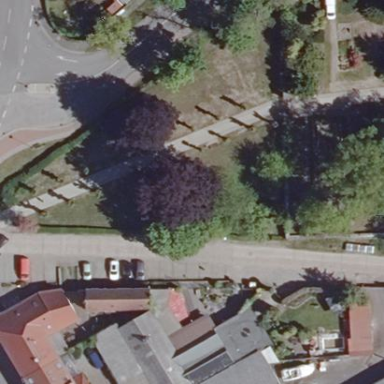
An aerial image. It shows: Village green area.